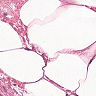
Metastatic tissue present: no